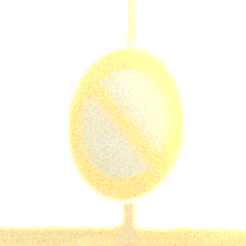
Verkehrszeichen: EingeschraenktesHalteverbot
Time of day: SunriseSunset
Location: Outdoor (Nature)
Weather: PartlyCloudy
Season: NotSpecified
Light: Natural